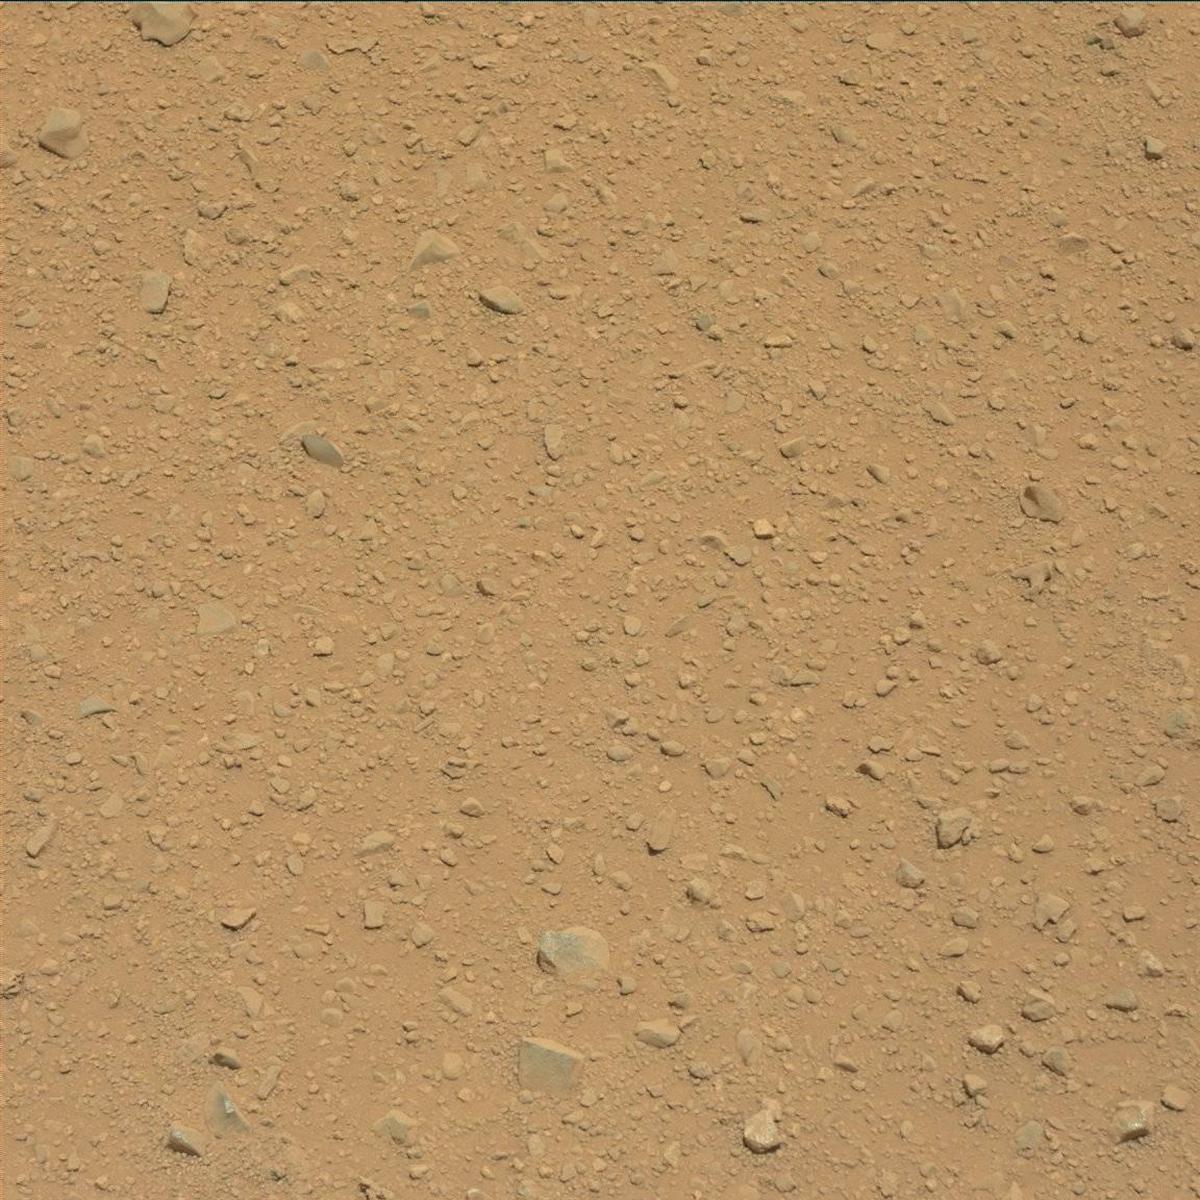
Terrain classes present: Bedrock, Rock, Sand / Soil